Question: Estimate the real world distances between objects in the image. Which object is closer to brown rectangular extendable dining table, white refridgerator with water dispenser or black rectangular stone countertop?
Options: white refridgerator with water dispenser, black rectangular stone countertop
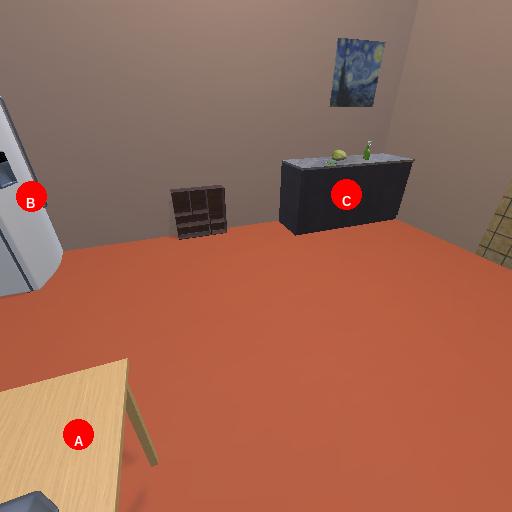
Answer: white refridgerator with water dispenser